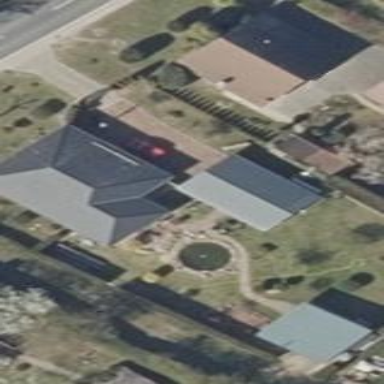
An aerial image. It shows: Detached building with hipped roof shape.